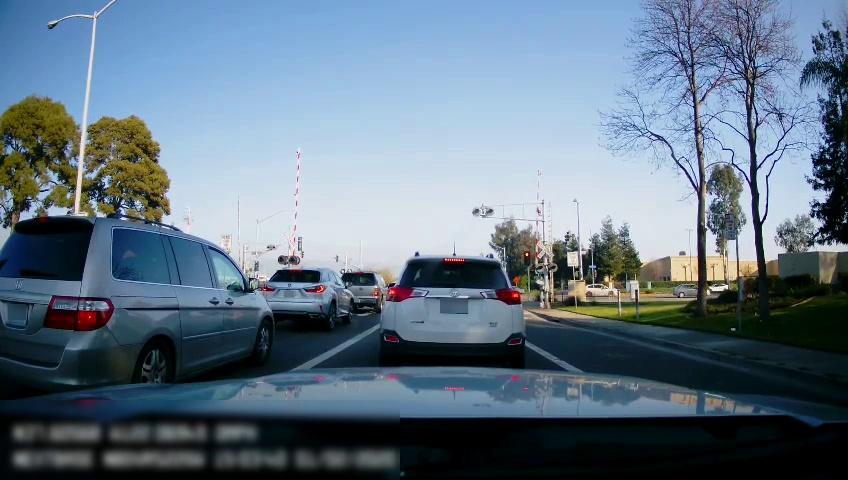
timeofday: Day
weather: Sunny
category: Drivable Space
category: Drivable Space
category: Vehicles | Car
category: Vehicles | SUV
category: Vehicles | Car
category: Vehicles | SUV
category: Vehicles | SUV
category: Vehicles | Van
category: Vehicles | SUV
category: Lanes | Current Lane
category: Lanes | Current Lane
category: Traffic | Signs
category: Traffic | Lights
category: Traffic | Lights
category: Traffic | Lights
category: Traffic | Lights
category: Traffic | Signs
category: Traffic | Lights
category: Traffic | Signs